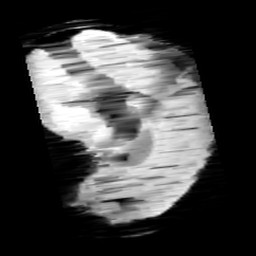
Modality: minIP
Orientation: sagittal
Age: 10
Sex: male
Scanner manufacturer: siemens
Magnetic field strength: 3 T
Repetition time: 0.027 s
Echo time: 0.02 s